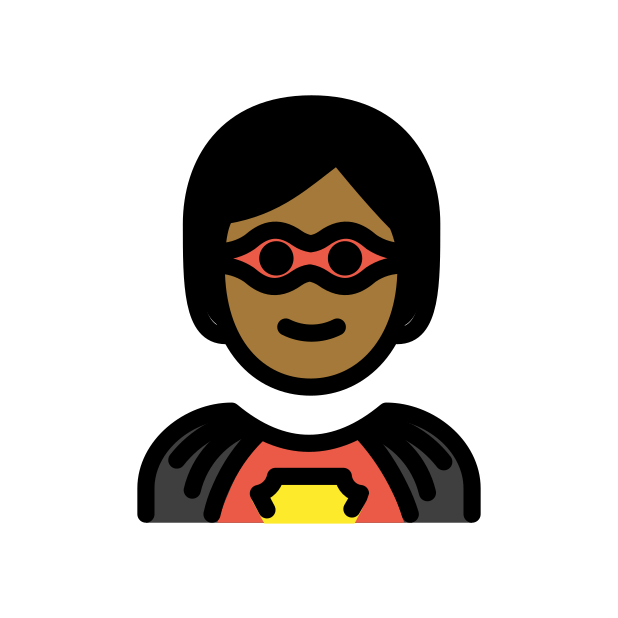
superhero: medium-dark skin tone